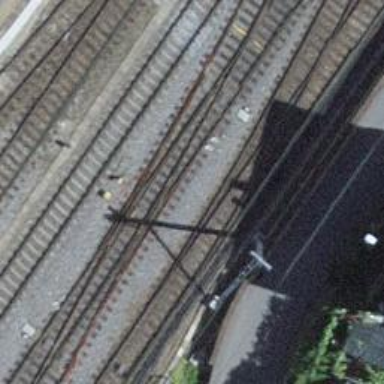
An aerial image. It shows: Railway switch.